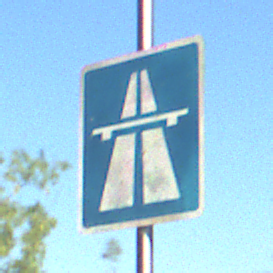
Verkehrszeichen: Autobahn
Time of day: MorningAfternoon
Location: Outdoor (Nature)
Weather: Clear
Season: NotSpecified
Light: Natural